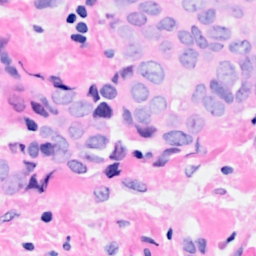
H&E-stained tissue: Breast